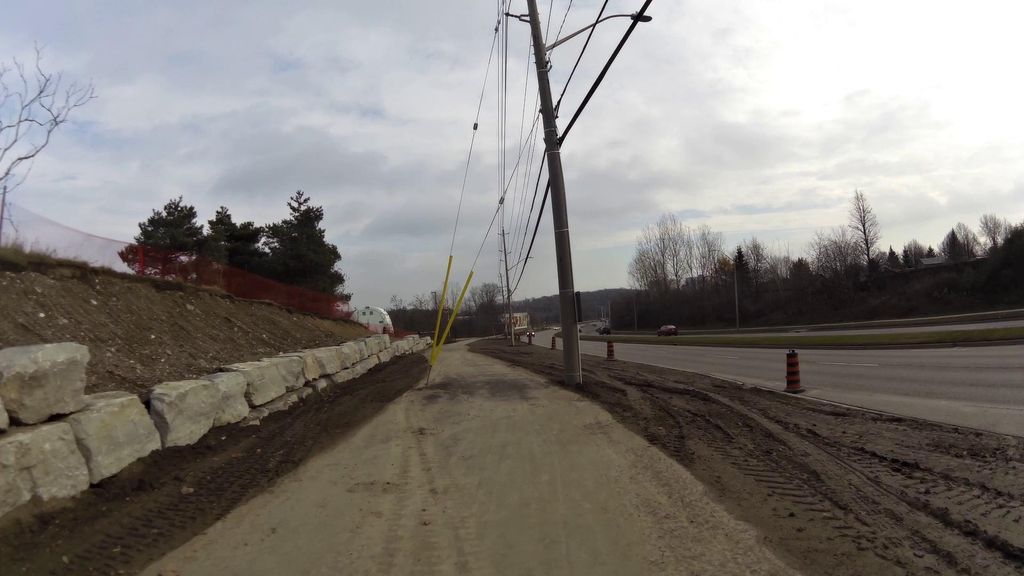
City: kitchener-waterloo